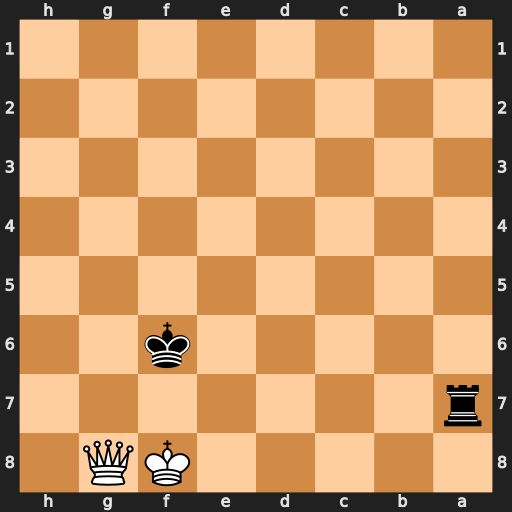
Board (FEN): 5KQ1/r7/5k2/8/8/8/8/8
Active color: b
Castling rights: -
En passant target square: -
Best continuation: Ra8#